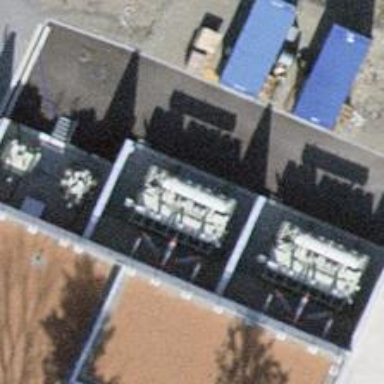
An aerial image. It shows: Outdoor distribution transformer.